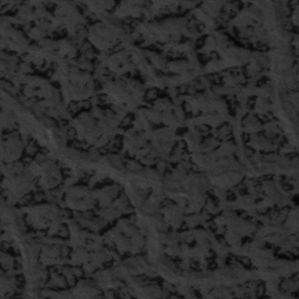
Label: frost